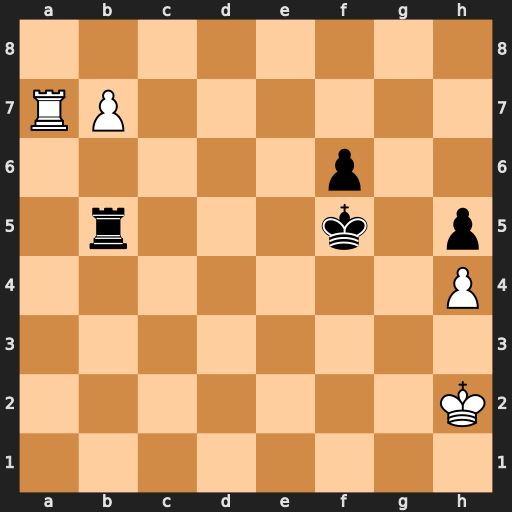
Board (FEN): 8/RP6/5p2/1r3k1p/7P/8/7K/8
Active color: w
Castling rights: -
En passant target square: -
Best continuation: Ra5 Rxa5 b8=Q